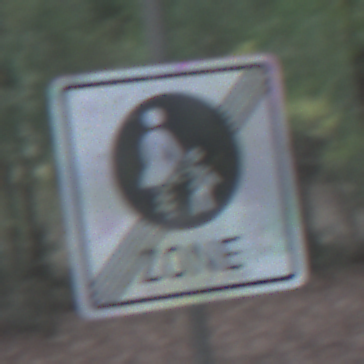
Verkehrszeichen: EndeFussgaengerzone
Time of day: SunriseSunset
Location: Outdoor (Nature)
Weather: NotSpecified
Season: Autumn
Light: Natural